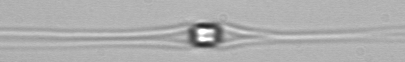
Label: Chaetoceros_danicus